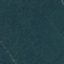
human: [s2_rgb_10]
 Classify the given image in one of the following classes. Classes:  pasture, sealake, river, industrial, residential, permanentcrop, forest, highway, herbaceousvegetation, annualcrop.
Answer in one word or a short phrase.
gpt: Forest